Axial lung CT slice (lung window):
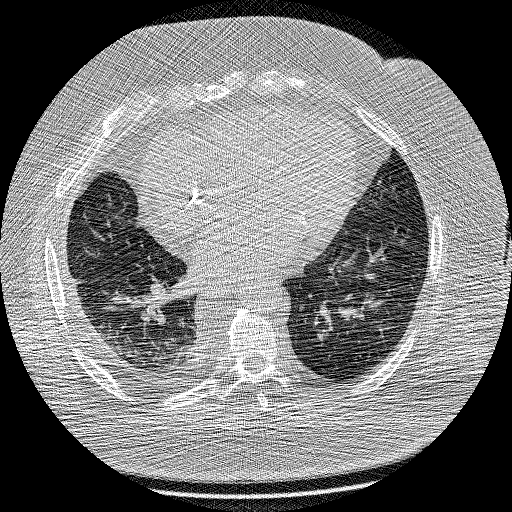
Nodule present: no